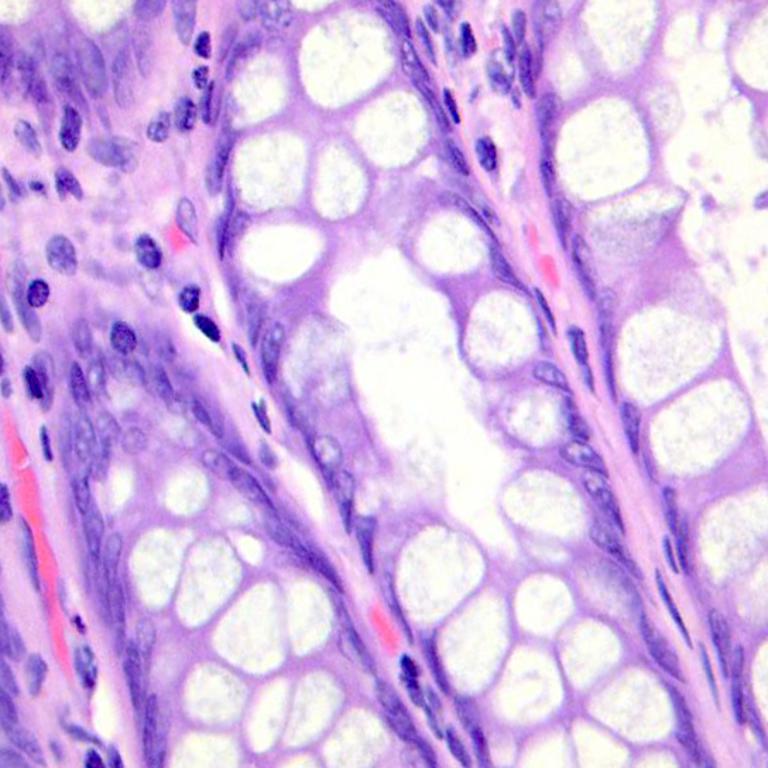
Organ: colon
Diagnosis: benign